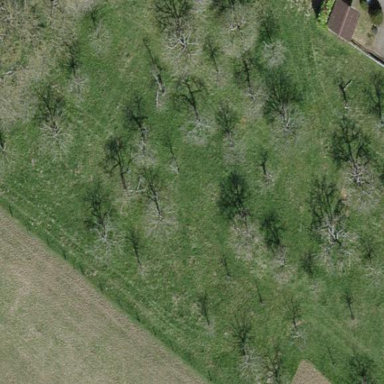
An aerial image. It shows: Orchard.